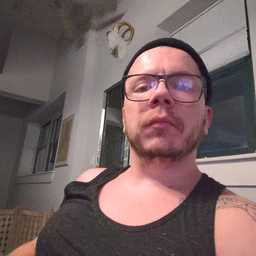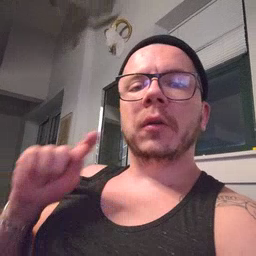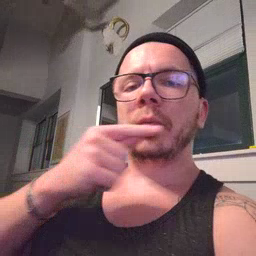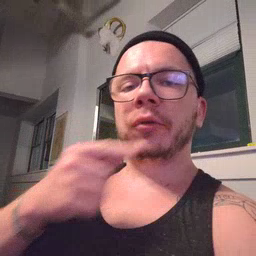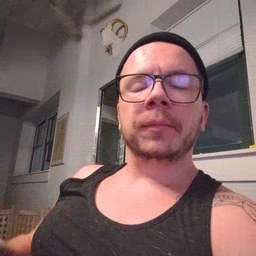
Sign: toothbrush